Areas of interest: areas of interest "Tianjin Suning Logistics Co., Ltd."
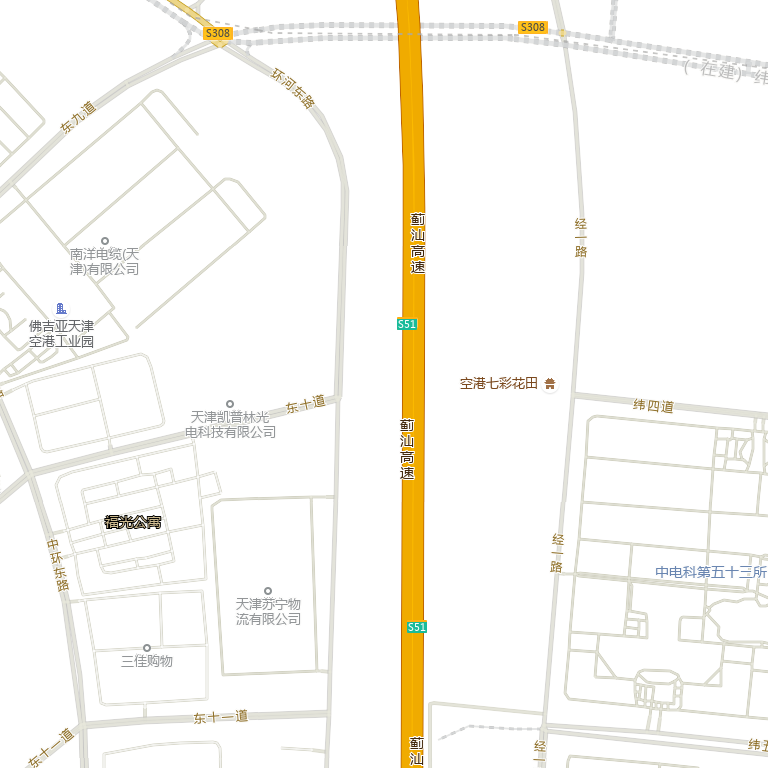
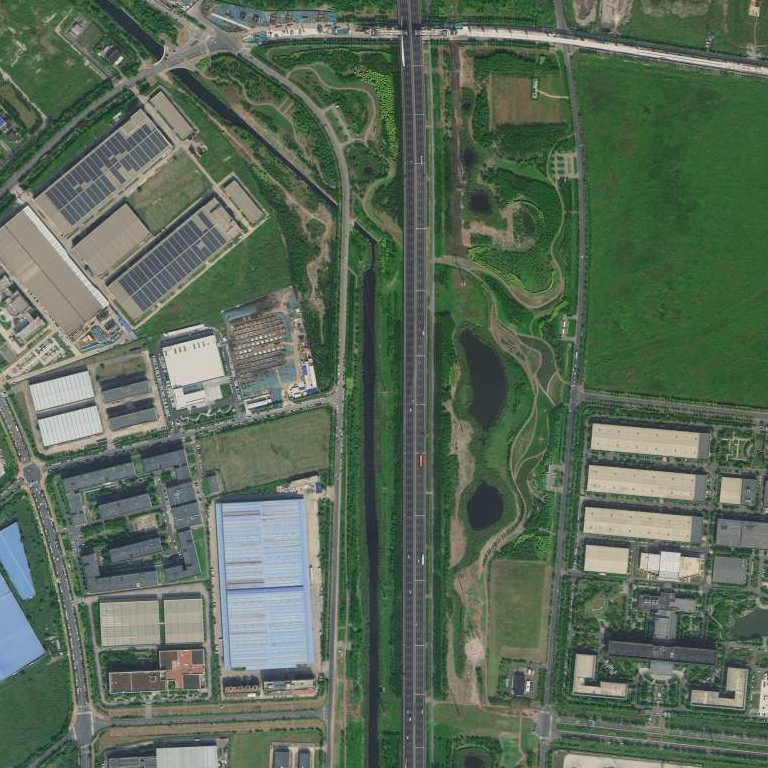